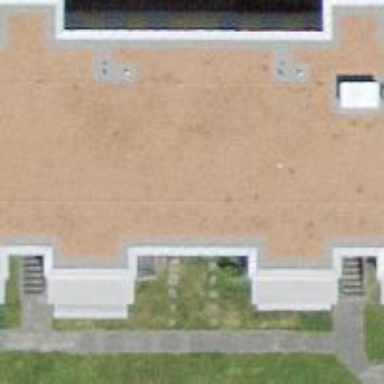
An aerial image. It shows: Apartment building with flat roof.